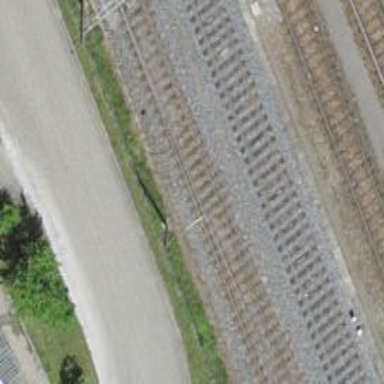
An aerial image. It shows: Railway switch.